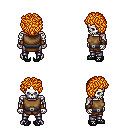
a pixel art fantasy rpg character, male body template, skeleton, leather chest armor, metal pants, light blonde curly afro hairstyle, cloth bracers, ghillies, four views (front, back, left, right), 2x2 character sprite sheet, small pixel art, hard edges, no anti-aliasing